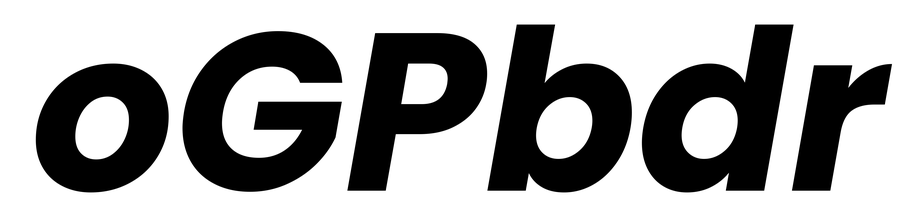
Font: Poppins-BoldItalic